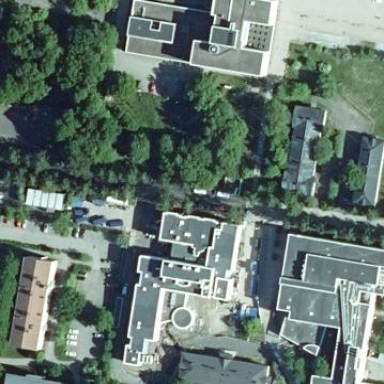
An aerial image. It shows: Flat-roofed university building with tar paper roofing material. The building is beige in color.